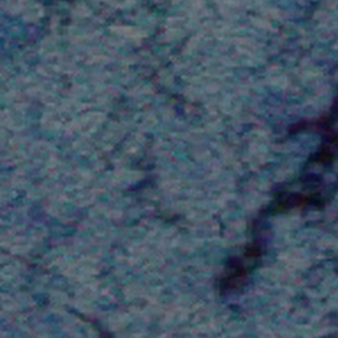
Label: other